Question:
I'm <URL>; what part of that code have I missed in my adaptation?
Here's the function that I currently use to do the updating:
'''
function brushended() {
path.select('.donutPath')
.data(pie([brush.extent()[1],100 - brush.extent()[1]]))
.enter().append("path")
.attr("fill", function(d, i) { return color(i); })
.attr("d", arc);
}
'''
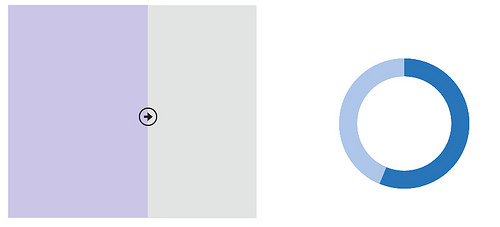
Answer: The event you need to listen to is '.on("brush",...', like:
'''
var brush = d3.svg.brush()
.x(x)
.extent([0,40])
.on("brush", brushended);
'''
You should change the name of the function to better reflect the situation, but this alone will make it work.
<URL> with the listener changes, but also with changes to the way the update selection was being handled.